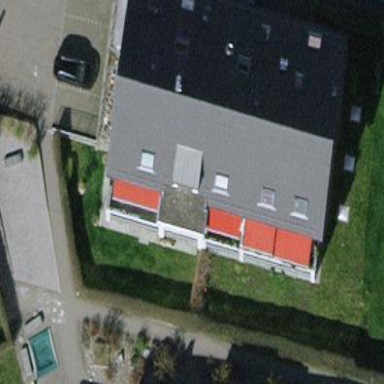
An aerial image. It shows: View of apartment building.